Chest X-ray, PA view. Patient: 11 years old, sex F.
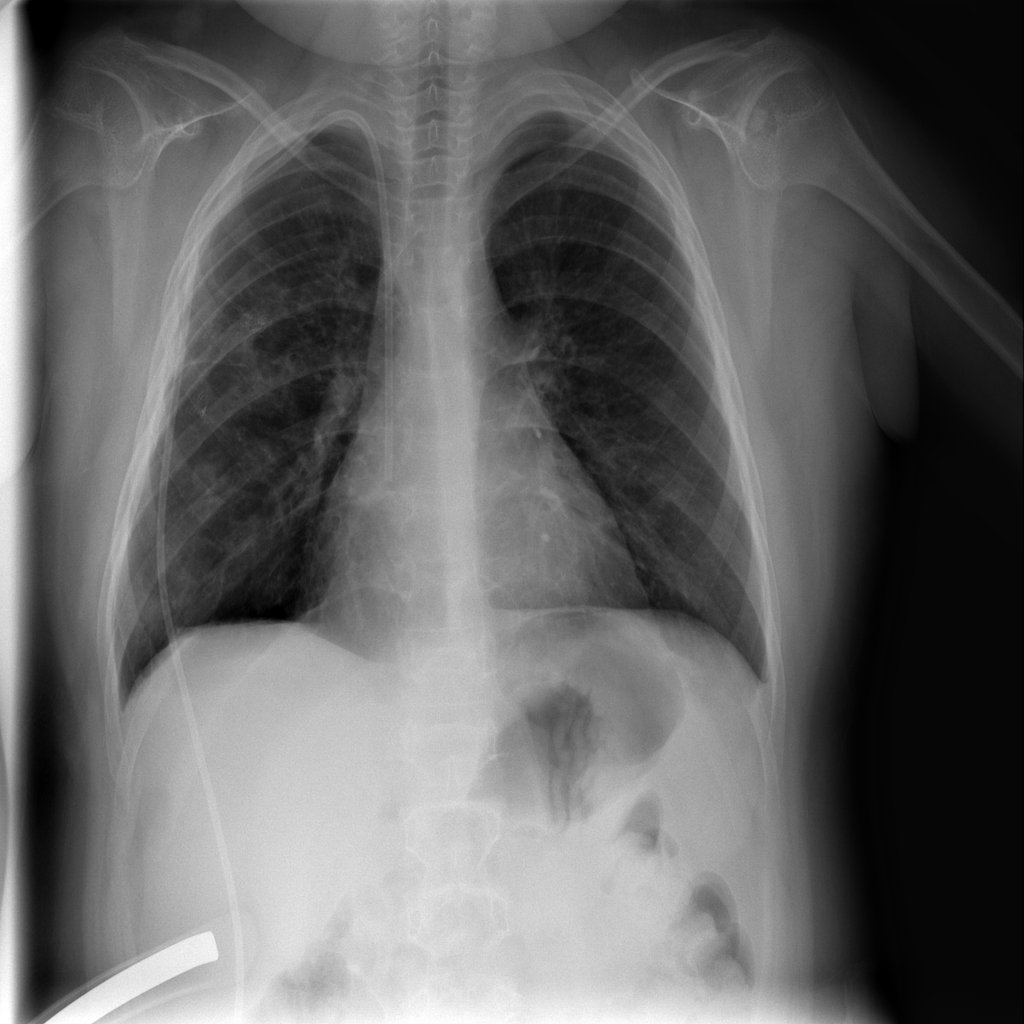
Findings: Infiltration, Mass